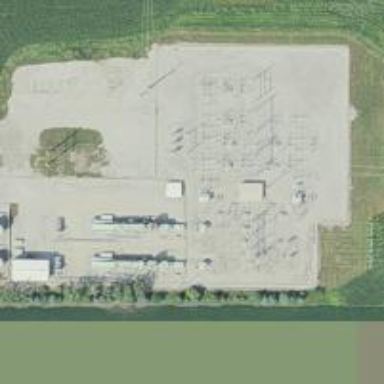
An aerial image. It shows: Switch used for power control.